Interaction volume radius: 10 \u00c5
Interaction volume height: 15 \u00c5
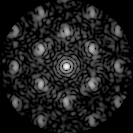
Disorder parameter: 0.4219